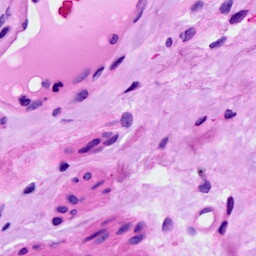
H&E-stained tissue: Ovarian